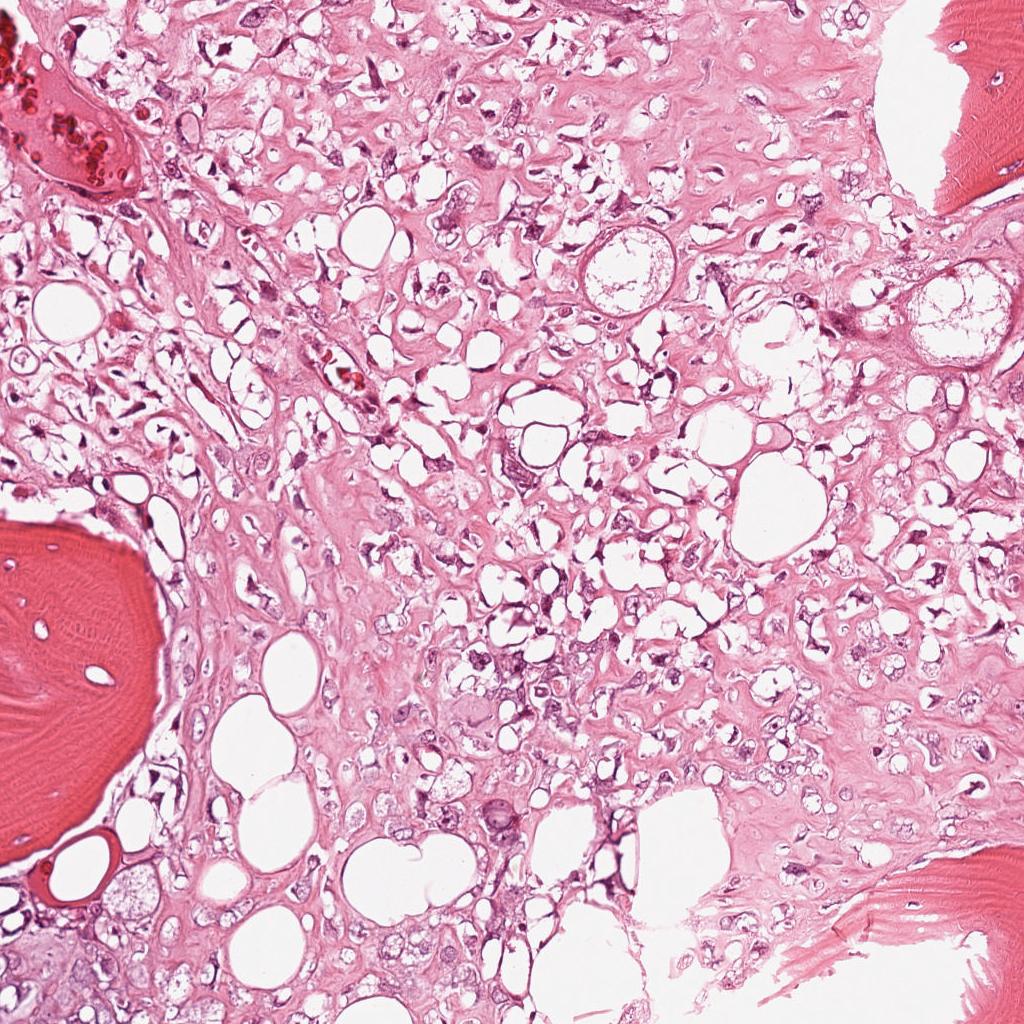
Label: Viable